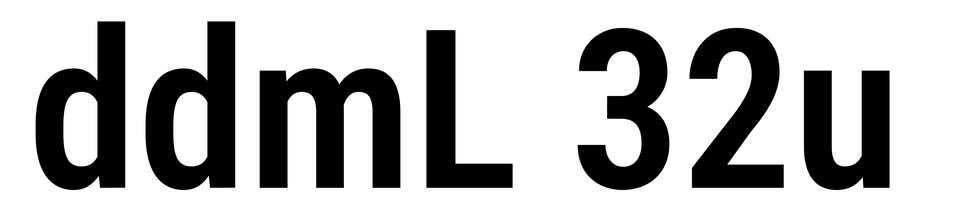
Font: Roboto_Condensed_SemiBold